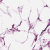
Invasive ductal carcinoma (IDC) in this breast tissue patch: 0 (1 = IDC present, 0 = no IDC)